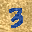
Label: 3